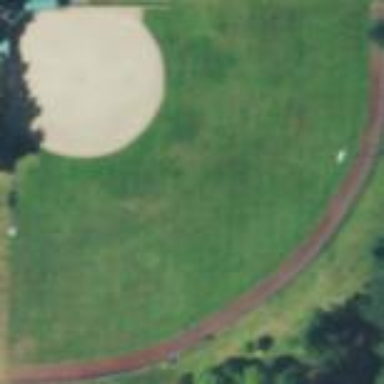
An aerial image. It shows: Grassy pitch designated for softball leisure sports.